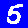
Digit: 5